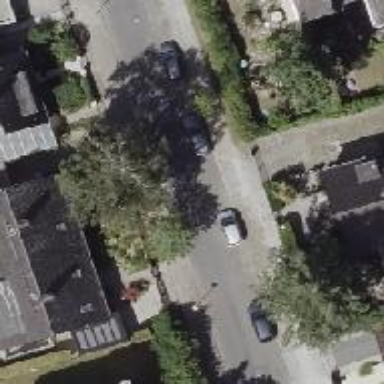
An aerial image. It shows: Residential road with asphalt surface. There are sidewalks on both sides of the road.